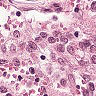
Metastatic tissue present: no